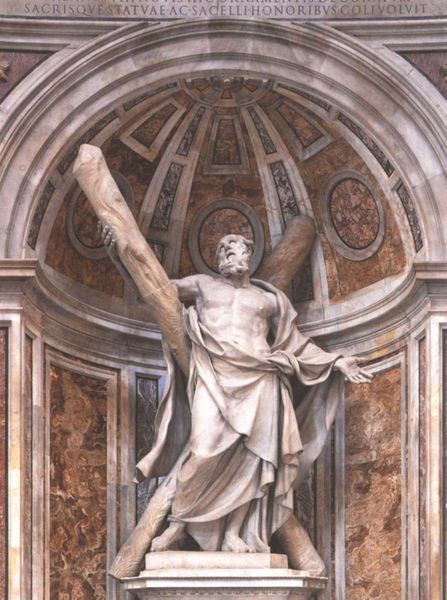
Titel: Hl. Andreas
Künstler: Francois Duquesnoy
Standort: Rom, S. Pietro (EU - I - Latium)
Schlagwörter: gott, hand, himmel, mann, nackt, umhang, weiß, gelb, braun, brust, finger, geste, holz, marmor, nacht, säulen, tuch, ornament, bart, mensch, sockel, stein, stamm, kirche, gewand, person, renaissance, oval, skulptur, statue, schrift, bogen, italien, rundbogen, kuppel, inschrift, wandgemälde, stuck, faltenwurf, halbnackt, plastik, oberkörper, erker, nische, greis, kreuz, buchstaben, kreise, rom, sims, gesims, jesus, kreuzigung, leiden, zeus, griechisch, flehen, kapelle, heiliger, jünger, petrus, mamor, muskulatur, hilflos, michelangelo, stuckmarmor, latein, martyrer, andreaskreuz, raffael, apostel, wehend, passion, kreus, andreas, inschrif, tbraun